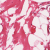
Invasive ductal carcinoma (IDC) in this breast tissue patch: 0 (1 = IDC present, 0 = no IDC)